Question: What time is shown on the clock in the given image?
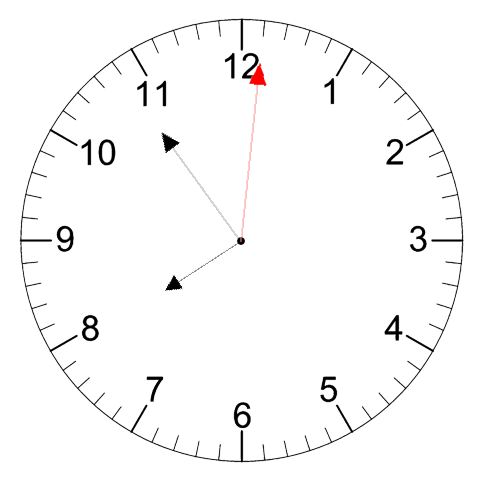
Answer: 07:54:01